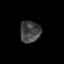
Tissue: prostate
Cell type: T cells
Senescence score: 0.3263
Nuclear area (px): 439
Mean DAPI intensity: 65.784